Current action and preconditions to check: path_clear

Your task: For each precondition in the list above, predict whether it will hold at this action.

Consider the current scene as observed from the mobile robot's camera, and analyze the predicted future states of all dynamic agents (e.g., people, animals, vehicles, or any moving entities) within the NEXT SECOND.

IMPORTANT: Only answer "very likely" if you are absolutely certain—based on strong, clear evidence—that a dynamic agent will violate the precondition in the predicted future state. Do NOT answer "very likely" for unlikely, ambiguous, or low-probability risks.

Ask yourself for each precondition: Is there a high probability, with clear and convincing evidence, that the predicted future states of any dynamic agent will interfere with the predicted future state of the currently executing action within the NEXT SECOND, causing that precondition to fail?

Assess the risk level based on these predictions. Use "likely" or "very likely" if motions create a clear risk of interference.

Use "neutral" or "improbable" if agents are nearby but their predicted paths are clearly diverging or non-conflicting.

Failure Risk Categories: "very improbable", "improbable", "neutral", "likely", "very likely"

Answer Format: Output ONLY the probability_of_failure value from these categories: "very improbable", "improbable", "neutral", "likely", "very likely"

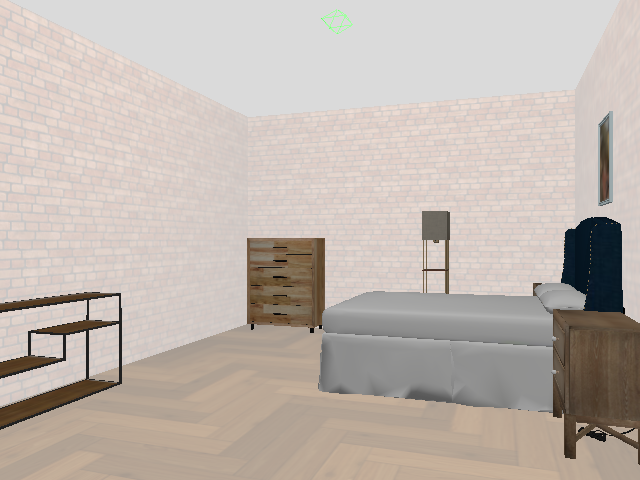

Answer: very improbable